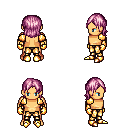
a pixel art fantasy rpg character, male body template, human, tanned skin, gold arm armor, gold greaves, pink long bangs hairstyle, gold gloves, gold boots, four views (front, back, left, right), 2x2 character sprite sheet, small pixel art, hard edges, no anti-aliasing